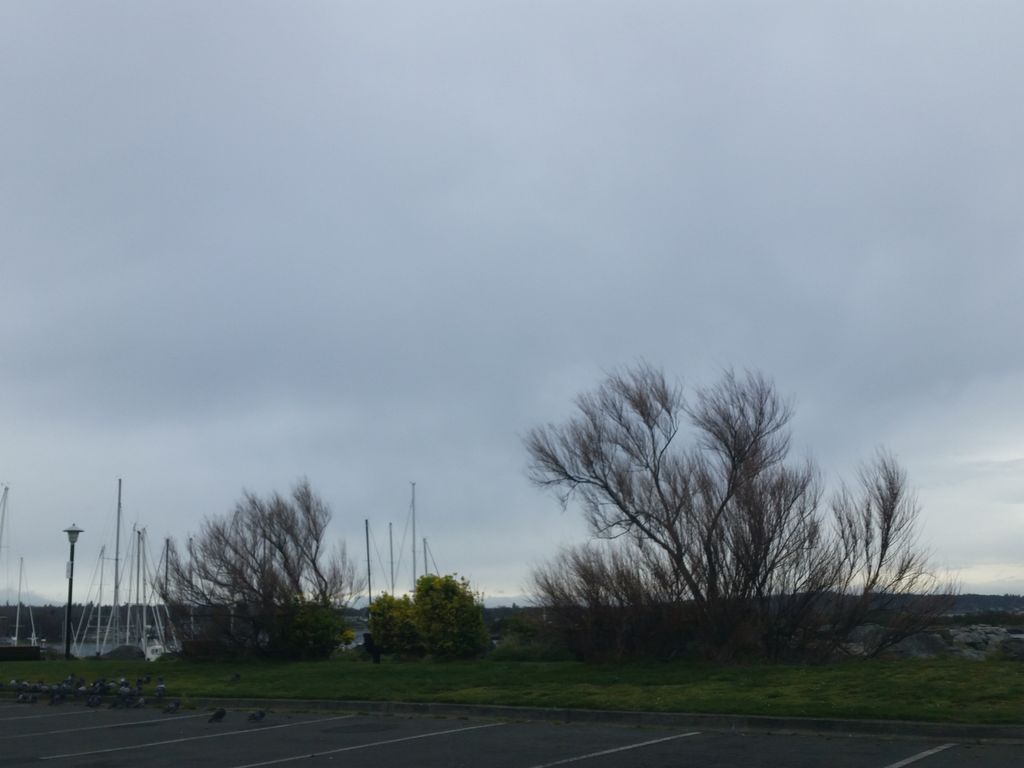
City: victoria